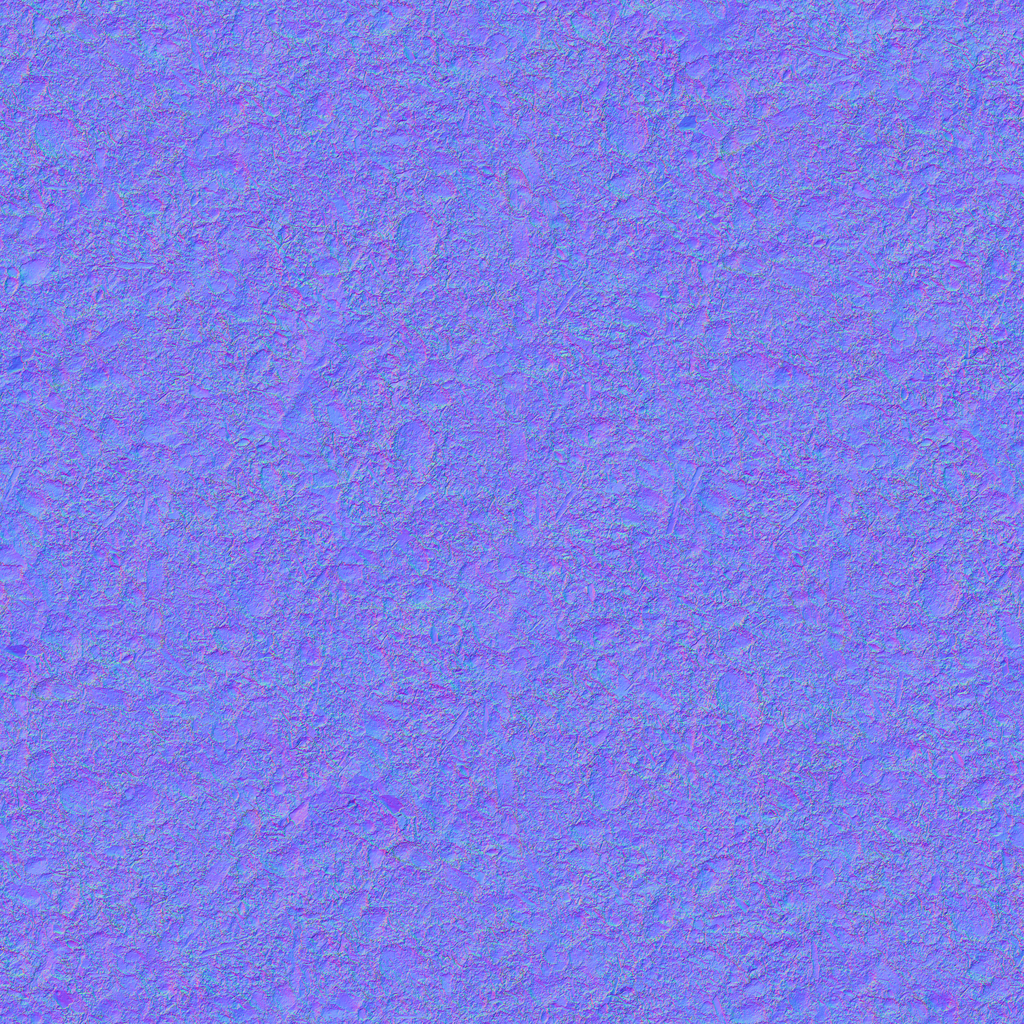
Texture map type: NormalDX